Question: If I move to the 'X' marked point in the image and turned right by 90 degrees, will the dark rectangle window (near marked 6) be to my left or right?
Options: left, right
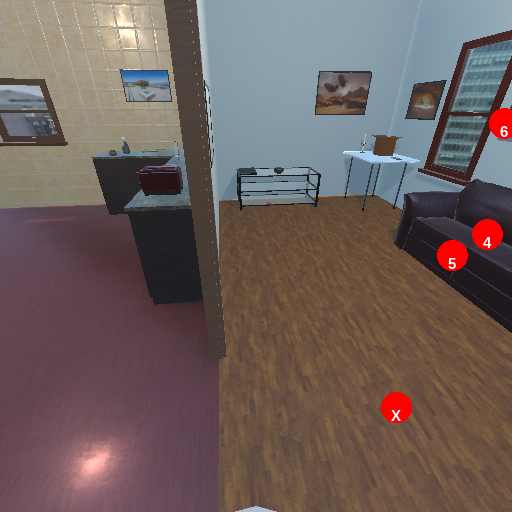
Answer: left